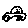
Label: car